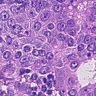
Metastatic tissue present: yes